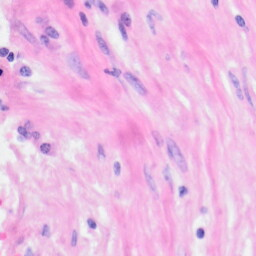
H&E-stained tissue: Kidney